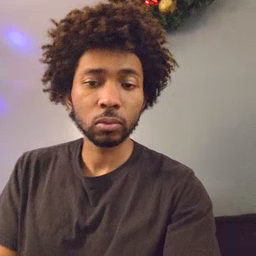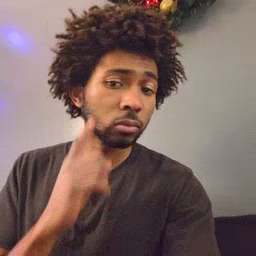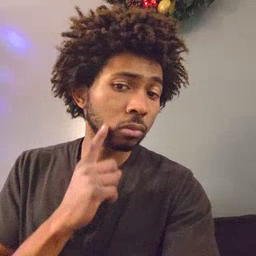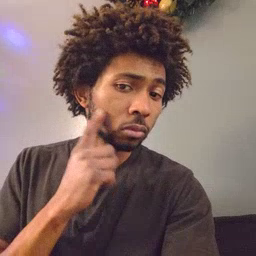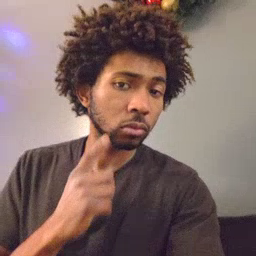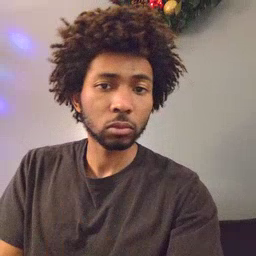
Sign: cheek